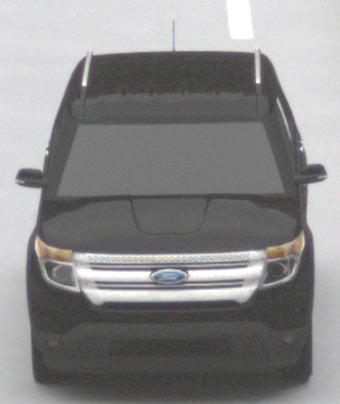
Make: Ford
Model: Explorer
Detailed model: Gen. 5
Model produced from: 2010
Model produced until: 2019
Doors: 5
Color: black
Road condition: dry road
Daytime: midday
Contrast: low contrast